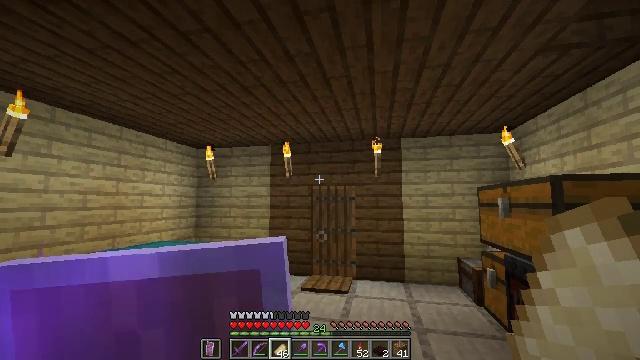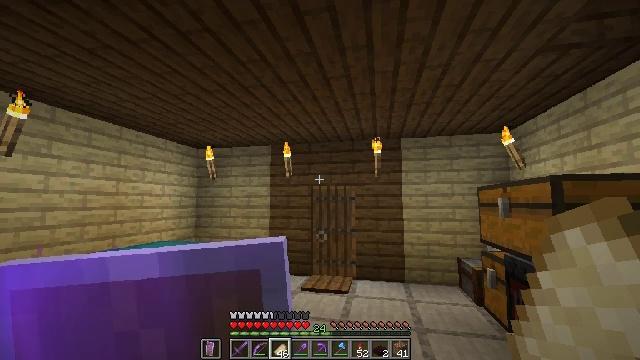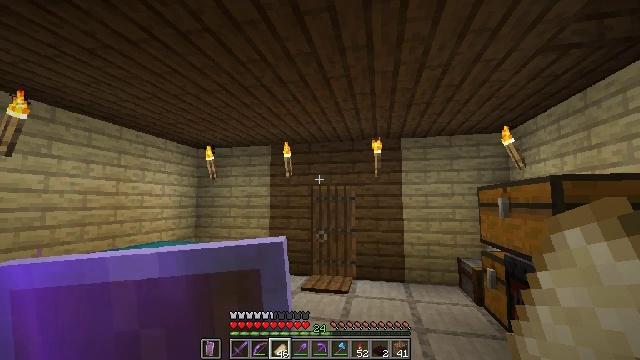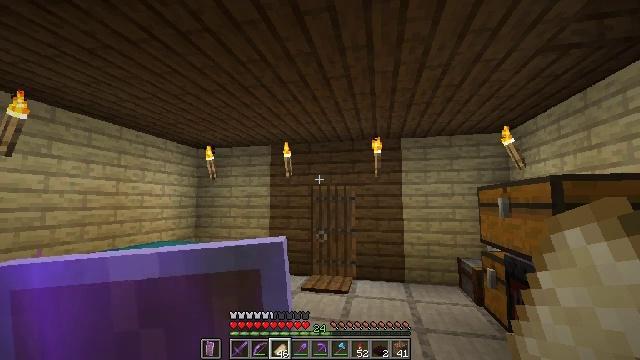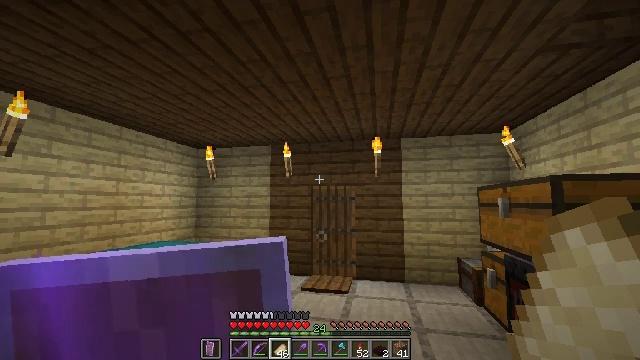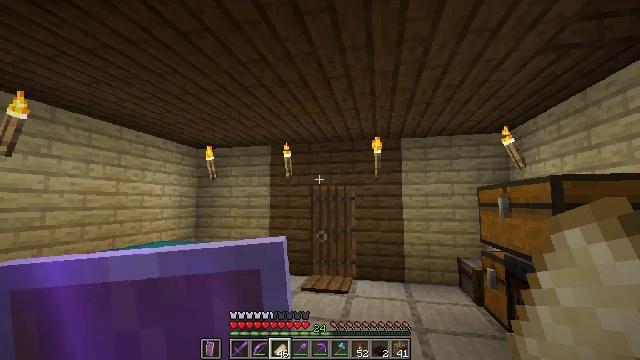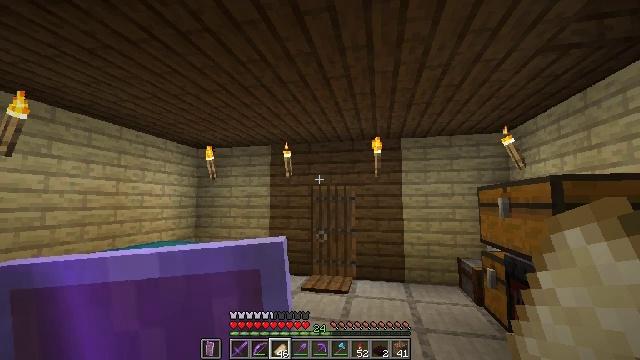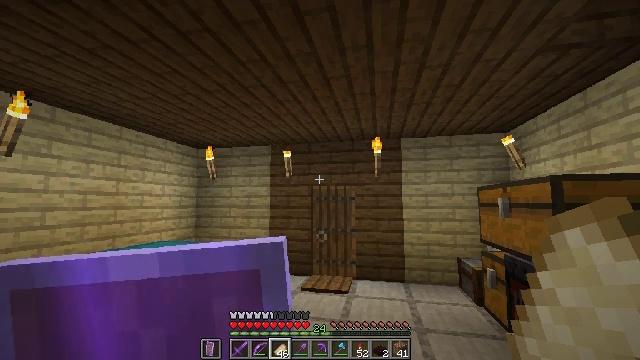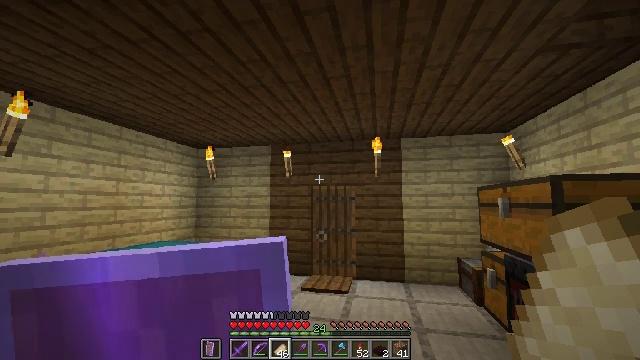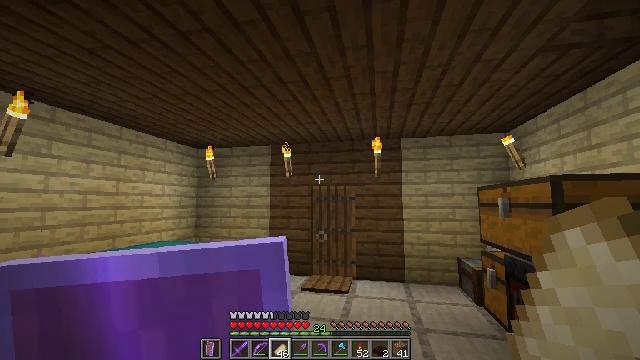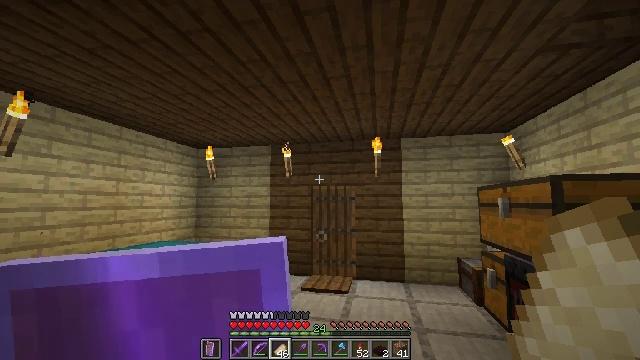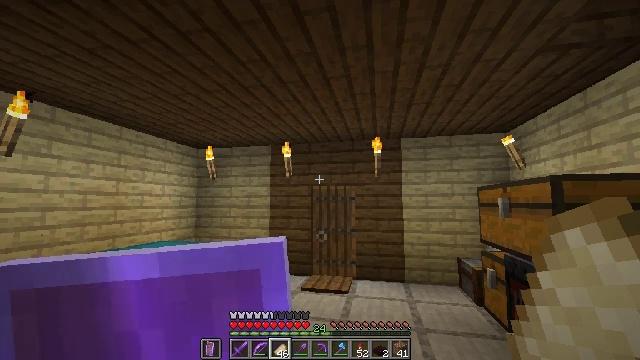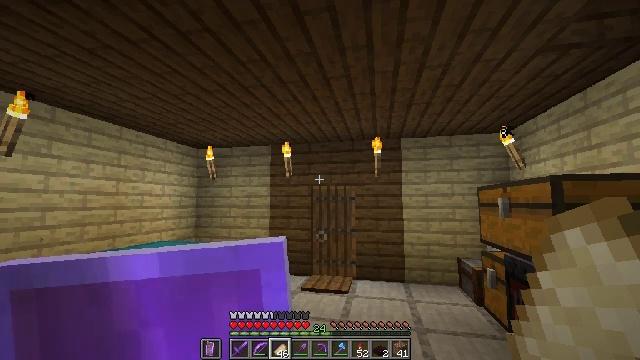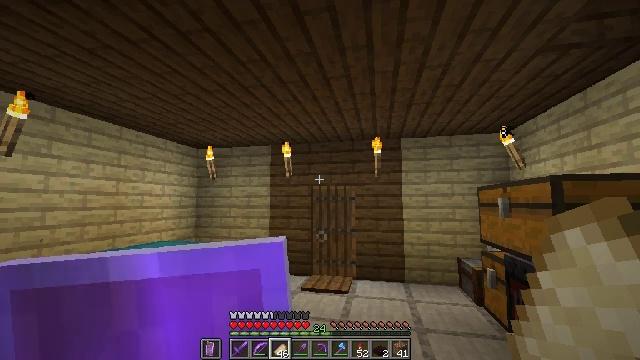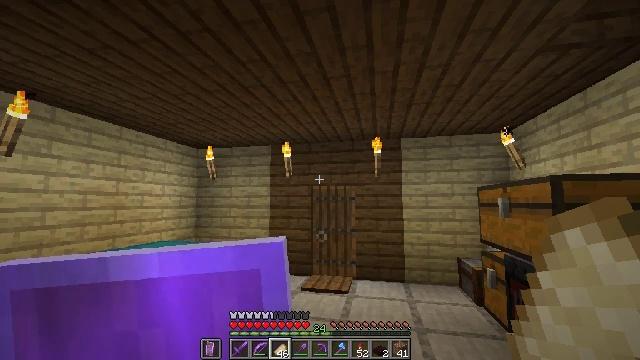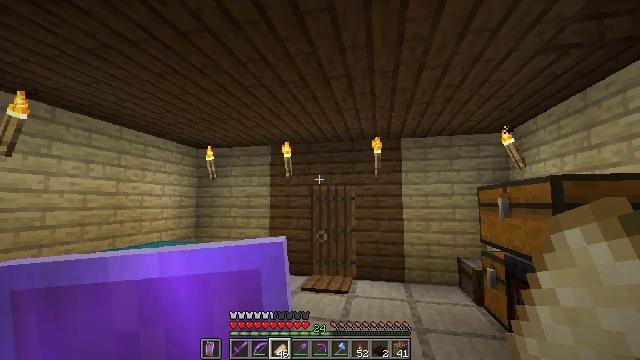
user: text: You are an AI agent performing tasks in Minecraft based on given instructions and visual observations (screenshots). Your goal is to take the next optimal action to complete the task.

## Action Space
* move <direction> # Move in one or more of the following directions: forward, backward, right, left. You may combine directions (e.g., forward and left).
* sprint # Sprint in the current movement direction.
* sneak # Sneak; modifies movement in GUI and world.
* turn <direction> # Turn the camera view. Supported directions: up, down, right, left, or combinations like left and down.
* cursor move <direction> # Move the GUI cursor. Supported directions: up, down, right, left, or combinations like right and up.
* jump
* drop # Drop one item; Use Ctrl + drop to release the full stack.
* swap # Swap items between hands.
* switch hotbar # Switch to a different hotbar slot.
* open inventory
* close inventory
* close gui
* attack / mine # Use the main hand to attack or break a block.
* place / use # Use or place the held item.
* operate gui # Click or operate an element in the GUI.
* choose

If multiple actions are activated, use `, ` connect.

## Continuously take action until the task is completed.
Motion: motion action
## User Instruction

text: Open the furnace and smelt netherrack to get nether brick.
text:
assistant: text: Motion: no_op
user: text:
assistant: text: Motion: no_op
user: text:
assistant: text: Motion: no_op
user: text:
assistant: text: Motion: no_op
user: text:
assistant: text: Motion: no_op
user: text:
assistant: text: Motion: no_op
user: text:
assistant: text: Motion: no_op
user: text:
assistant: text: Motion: no_op
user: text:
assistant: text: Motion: no_op
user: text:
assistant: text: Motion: no_op
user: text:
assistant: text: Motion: no_op
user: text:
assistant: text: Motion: no_op
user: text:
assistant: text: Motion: no_op
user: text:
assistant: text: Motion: no_op
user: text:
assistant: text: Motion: no_op
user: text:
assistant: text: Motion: no_op
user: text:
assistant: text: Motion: no_op
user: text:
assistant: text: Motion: no_op
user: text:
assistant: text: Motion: no_op
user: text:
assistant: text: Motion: no_op
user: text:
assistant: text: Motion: no_op
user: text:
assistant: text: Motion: no_op
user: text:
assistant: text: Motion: no_op
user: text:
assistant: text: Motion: no_op
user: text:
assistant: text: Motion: no_op
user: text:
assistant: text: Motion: no_op
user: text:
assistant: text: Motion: no_op
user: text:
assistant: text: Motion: no_op
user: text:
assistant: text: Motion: no_op
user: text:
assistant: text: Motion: no_op